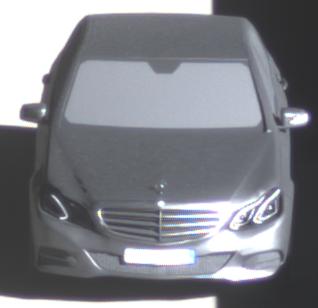
Make: Mercedes-Benz
Model: E 200
Detailed model: E-Class (212) Limousine
Model produced from: 2013/04
Model produced until: 2015/10
Doors: 4
Color: gray
Road condition: dry road
Daytime: morning or afternoon
Contrast: high contrast